Question: I am creating a function to get value from a 'DataGridView'.
'''
Private Function ItemaDataTransfer()
Try
Dim Purfrm As New Entr_PurchaseForm
Dim i As Integer
i = FindItemDataGridView.CurrentRow.Index
If i > 0 Then
If Not String.IsNullOrEmpty(FindItemDataGridView.Item(0, i).Value.ToString) Then
Purfrm.ItemIDLabel.Text = FindItemDataGridView.Item(0, i).Value.ToString
Else
Purfrm.ItemIDLabel.Text = 0
End If
End If
Catch ex As ApplicationException
MessageBox.Show("Error" & ex.Message, "Error", MessageBoxButtons.OK, MessageBoxIcon.Error)
End Try
End Function
'''
Here is my form:

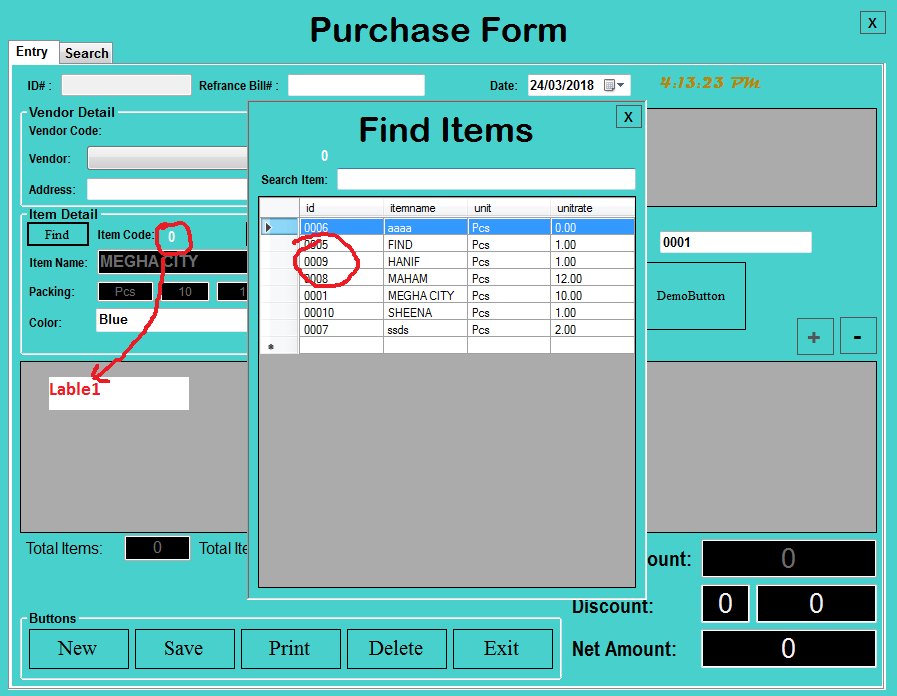
Answer: Hope this helps.
'''
Private Sub ItemaDataTransfer()
Try
Dim i As Integer = FindItemDataGridView.CurrentRow.Index
If i > 0 Then
If Not String.IsNullOrEmpty(FindItemDataGridView.Item(0, i).Value.ToString) Then
Entr_PurchaseForm.ItemIDLabel.Text = FindItemDataGridView.Item(0, i).Value.ToString
Else
Entr_PurchaseForm.ItemIDLabel.Text = "0"
End If
End If
Catch ex As Exception
MessageBox.Show("Error" & ex.Message, "Error", MessageBoxButtons.OK, MessageBoxIcon.Error)
End Try
End Sub
'''